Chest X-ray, AP view. Patient: 64 years old, sex M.
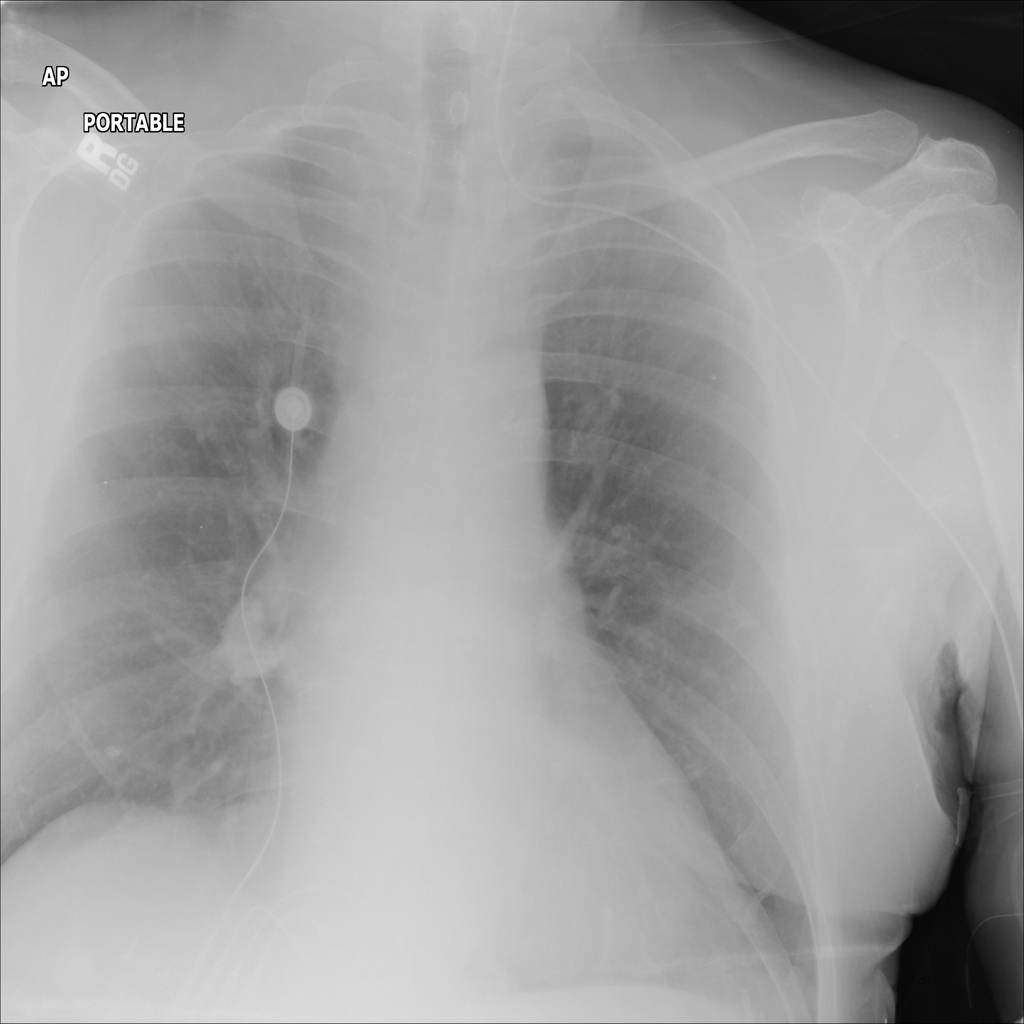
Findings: No Finding